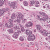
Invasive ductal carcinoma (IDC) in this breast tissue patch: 0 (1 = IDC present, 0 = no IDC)